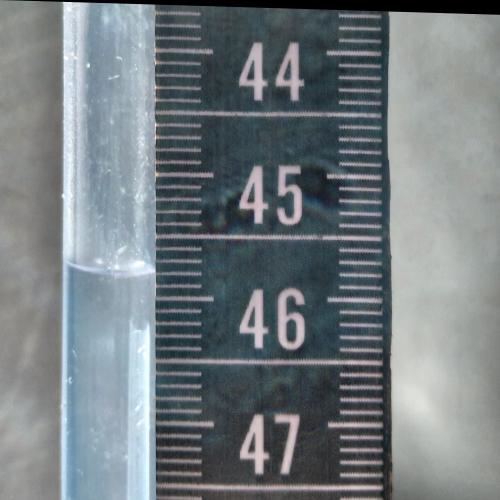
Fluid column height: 45.8 cm